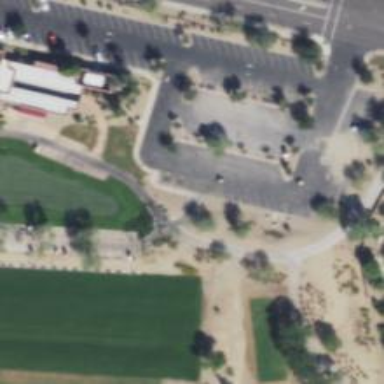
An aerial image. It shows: Path designated for golf carts.